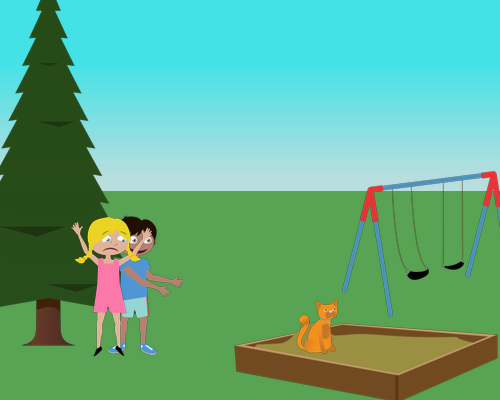
left side pine tree small size a bit cut from top and left and in the right side small swing facing right and middle scene covering tree is a girl medium size arms up sad facing right and right of girl a smiling boy medium size arms out facing right and girl covers boy hair and on the bottom right medium sandbox with small cat sitting on mount sand facing right